Question: Is there a way to define a minWidth and minHeight for images to be uploaded?
And in the case for the image to have dimensions lower than the minimum defined dimensions it should display an error like the default for images not corresponding the permitted file type but saying something like: "you can't upload images with width lower than 500px".

How could I do this?
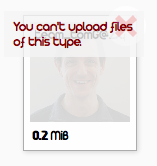
Answer: From their page, when creating the dropzone you can specify an 'accept' function which validates the dropped file:
'''
Dropzone.options.myAwesomeDropzone = {
paramName: "file", // The name that will be used to transfer the file
maxFilesize: 2, // MB
accept: function(file, done) {
if (/* Get dimensions and check */) {
done("Invalid dimensions!");
}
else { done(); }
}
};
'''
As for getting the height and width before upload, AFAIK the best way at the moment is to create a hidden img tag. See this fiddle for example <URL>